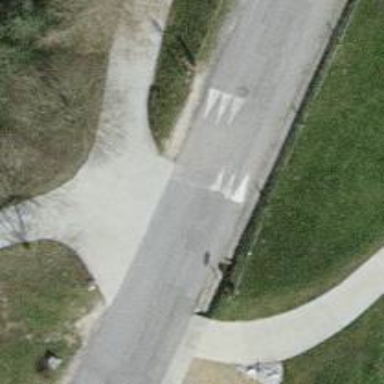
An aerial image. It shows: Bump for traffic calming.